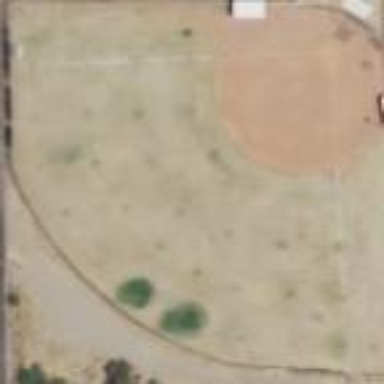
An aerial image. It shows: Softball pitch used for baseball games.